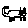
Label: cat